Question: I have set a new test project to see how to use git, so I have checked GIT when creating the project. Then I have pressed on the create button and got a weird warning (attached).
Then I have opened the project and all the files were marked with A (They shouldn't) as git
should commit them on the project creation.
Any idea how to configure a user for git?
I have also tried to open terminal and write the line from the error with my email. it didn't worked.
I use xcode 4.6.1
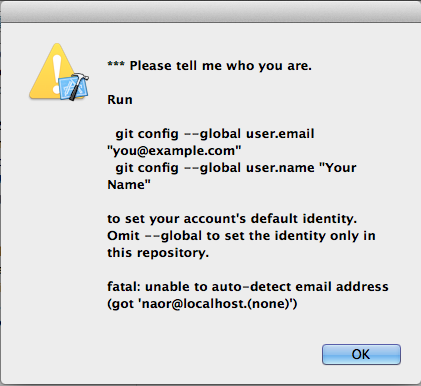
Answer: Executing the following two commands from the terminal should make sure you won't get this error in the future:
'''
git config --global user.email "IOS.DEV@mail.com"
git config --global user.name "IOS DEV"
'''